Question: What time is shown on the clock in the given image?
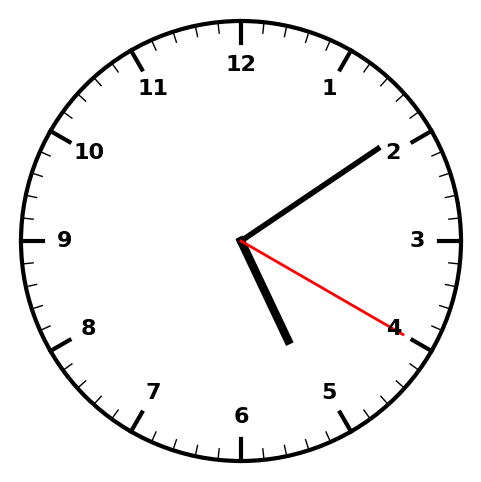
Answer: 05:09:20